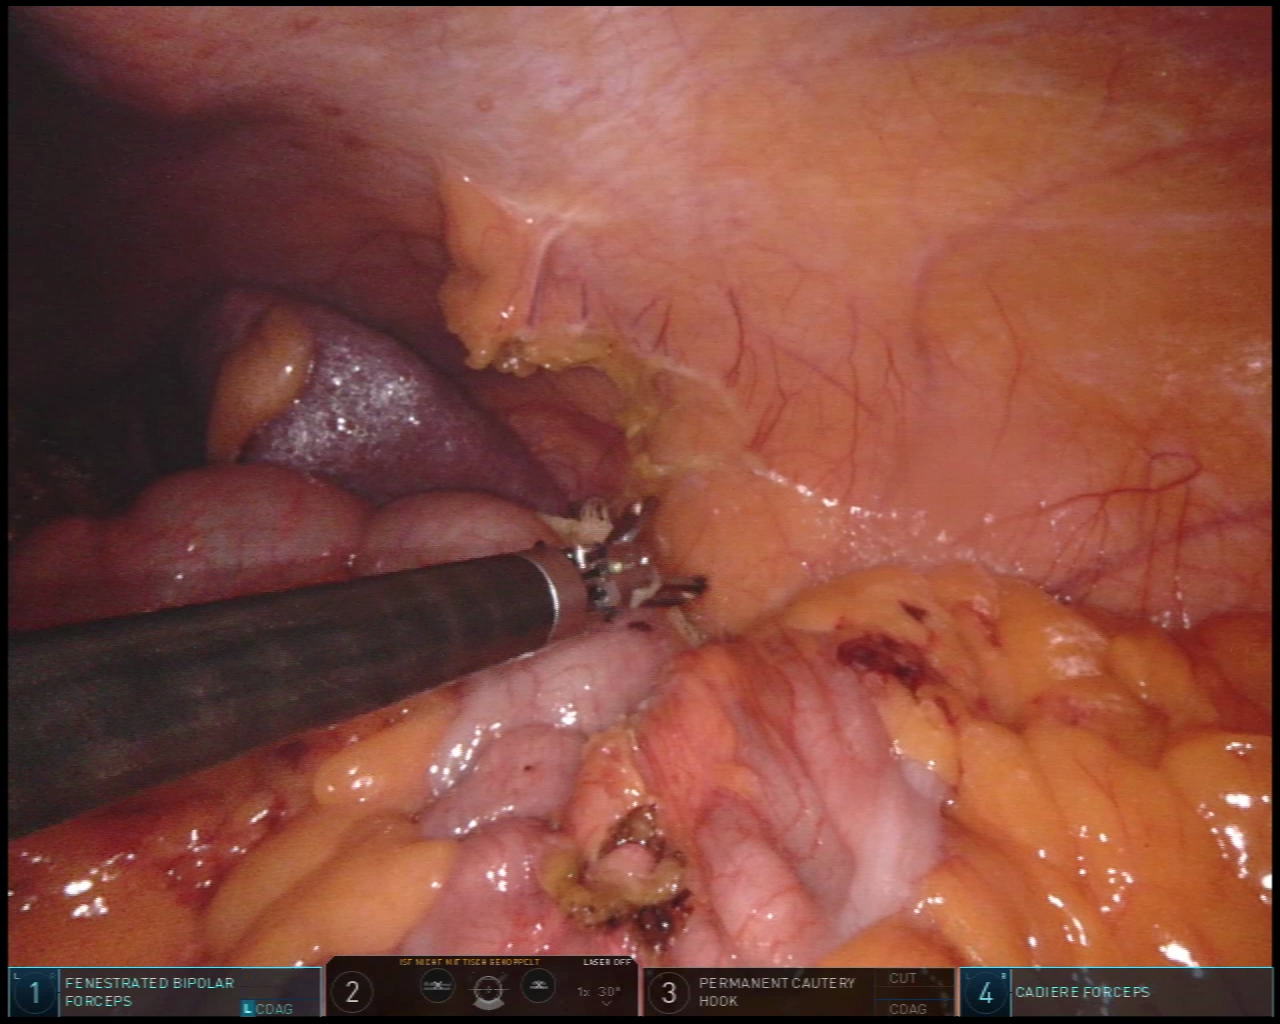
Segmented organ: colon
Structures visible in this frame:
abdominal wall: yes
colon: yes
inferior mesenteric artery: no
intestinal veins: no
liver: no
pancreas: no
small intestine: no
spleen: yes
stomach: no
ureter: no
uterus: no
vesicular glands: no